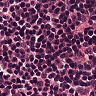
Metastatic tissue present: no